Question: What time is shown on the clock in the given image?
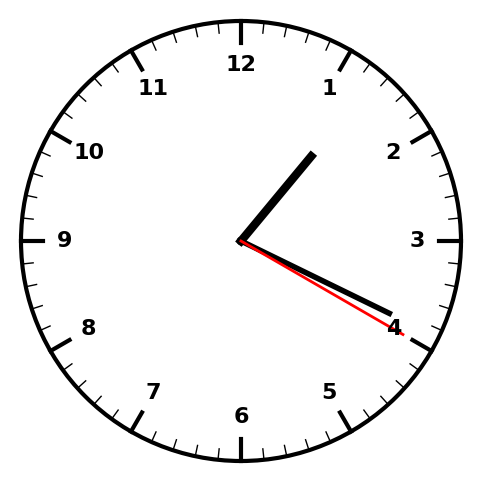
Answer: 01:19:20